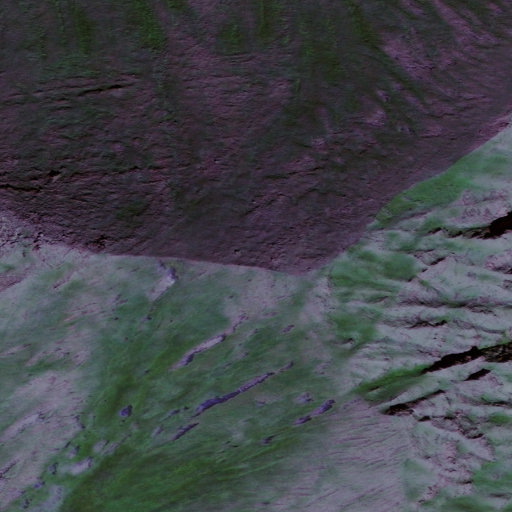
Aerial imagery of mountain in Alaska named Amagilaanum-kiiguucha containing only unknown